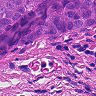
Metastatic tissue present: yes